Brain MRI, t1w sequence, axial 2D slice.
Patient: age 39, sex F, weight 95 kg, height 1.95 m
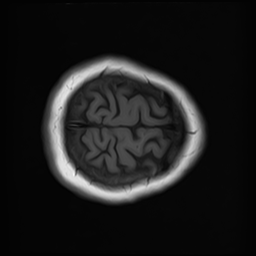